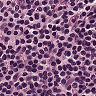
Metastatic tissue present: no